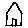
Label: house